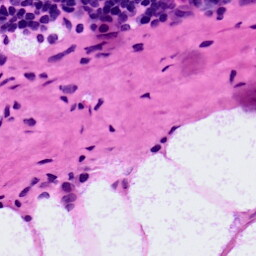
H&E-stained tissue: LymphNode